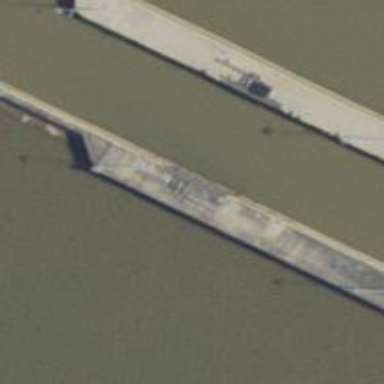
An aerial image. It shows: Lock gate along waterway.